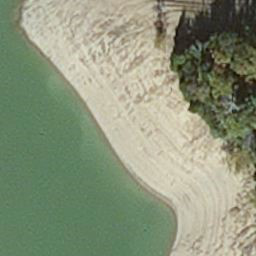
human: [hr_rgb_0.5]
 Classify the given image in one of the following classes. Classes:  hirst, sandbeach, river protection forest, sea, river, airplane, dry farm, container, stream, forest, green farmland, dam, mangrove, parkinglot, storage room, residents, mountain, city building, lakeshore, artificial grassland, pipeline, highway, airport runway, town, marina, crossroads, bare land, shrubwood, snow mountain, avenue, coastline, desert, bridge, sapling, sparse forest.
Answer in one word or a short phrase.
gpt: hirst